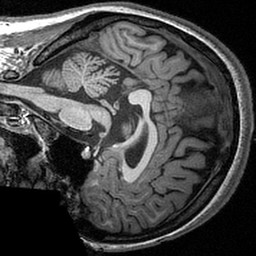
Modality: T1w
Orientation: sagittal
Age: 23
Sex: female
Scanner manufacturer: siemens
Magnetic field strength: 3 T
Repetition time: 2.53 s
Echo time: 0.00309 s